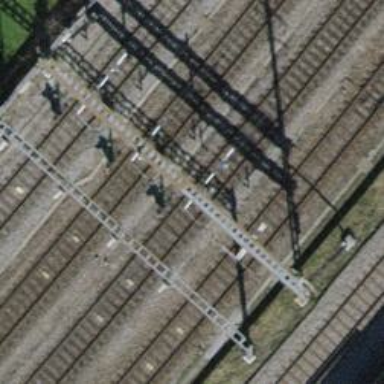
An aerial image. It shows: Railway signal.